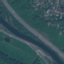
Label: Highway